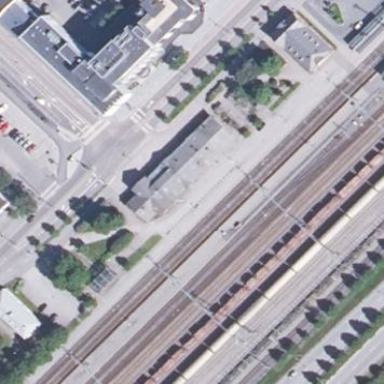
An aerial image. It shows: Historic train station building.